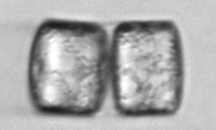
Label: Lauderia_annulata